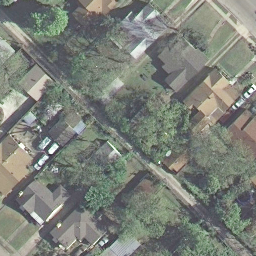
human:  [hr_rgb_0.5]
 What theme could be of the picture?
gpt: medium residential